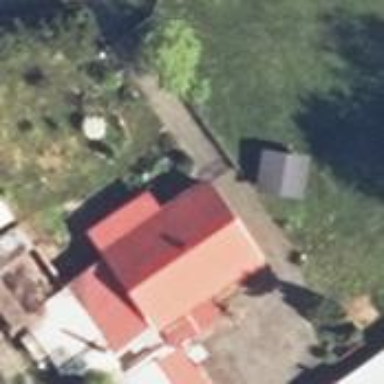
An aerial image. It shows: Detached building with gabled roof.